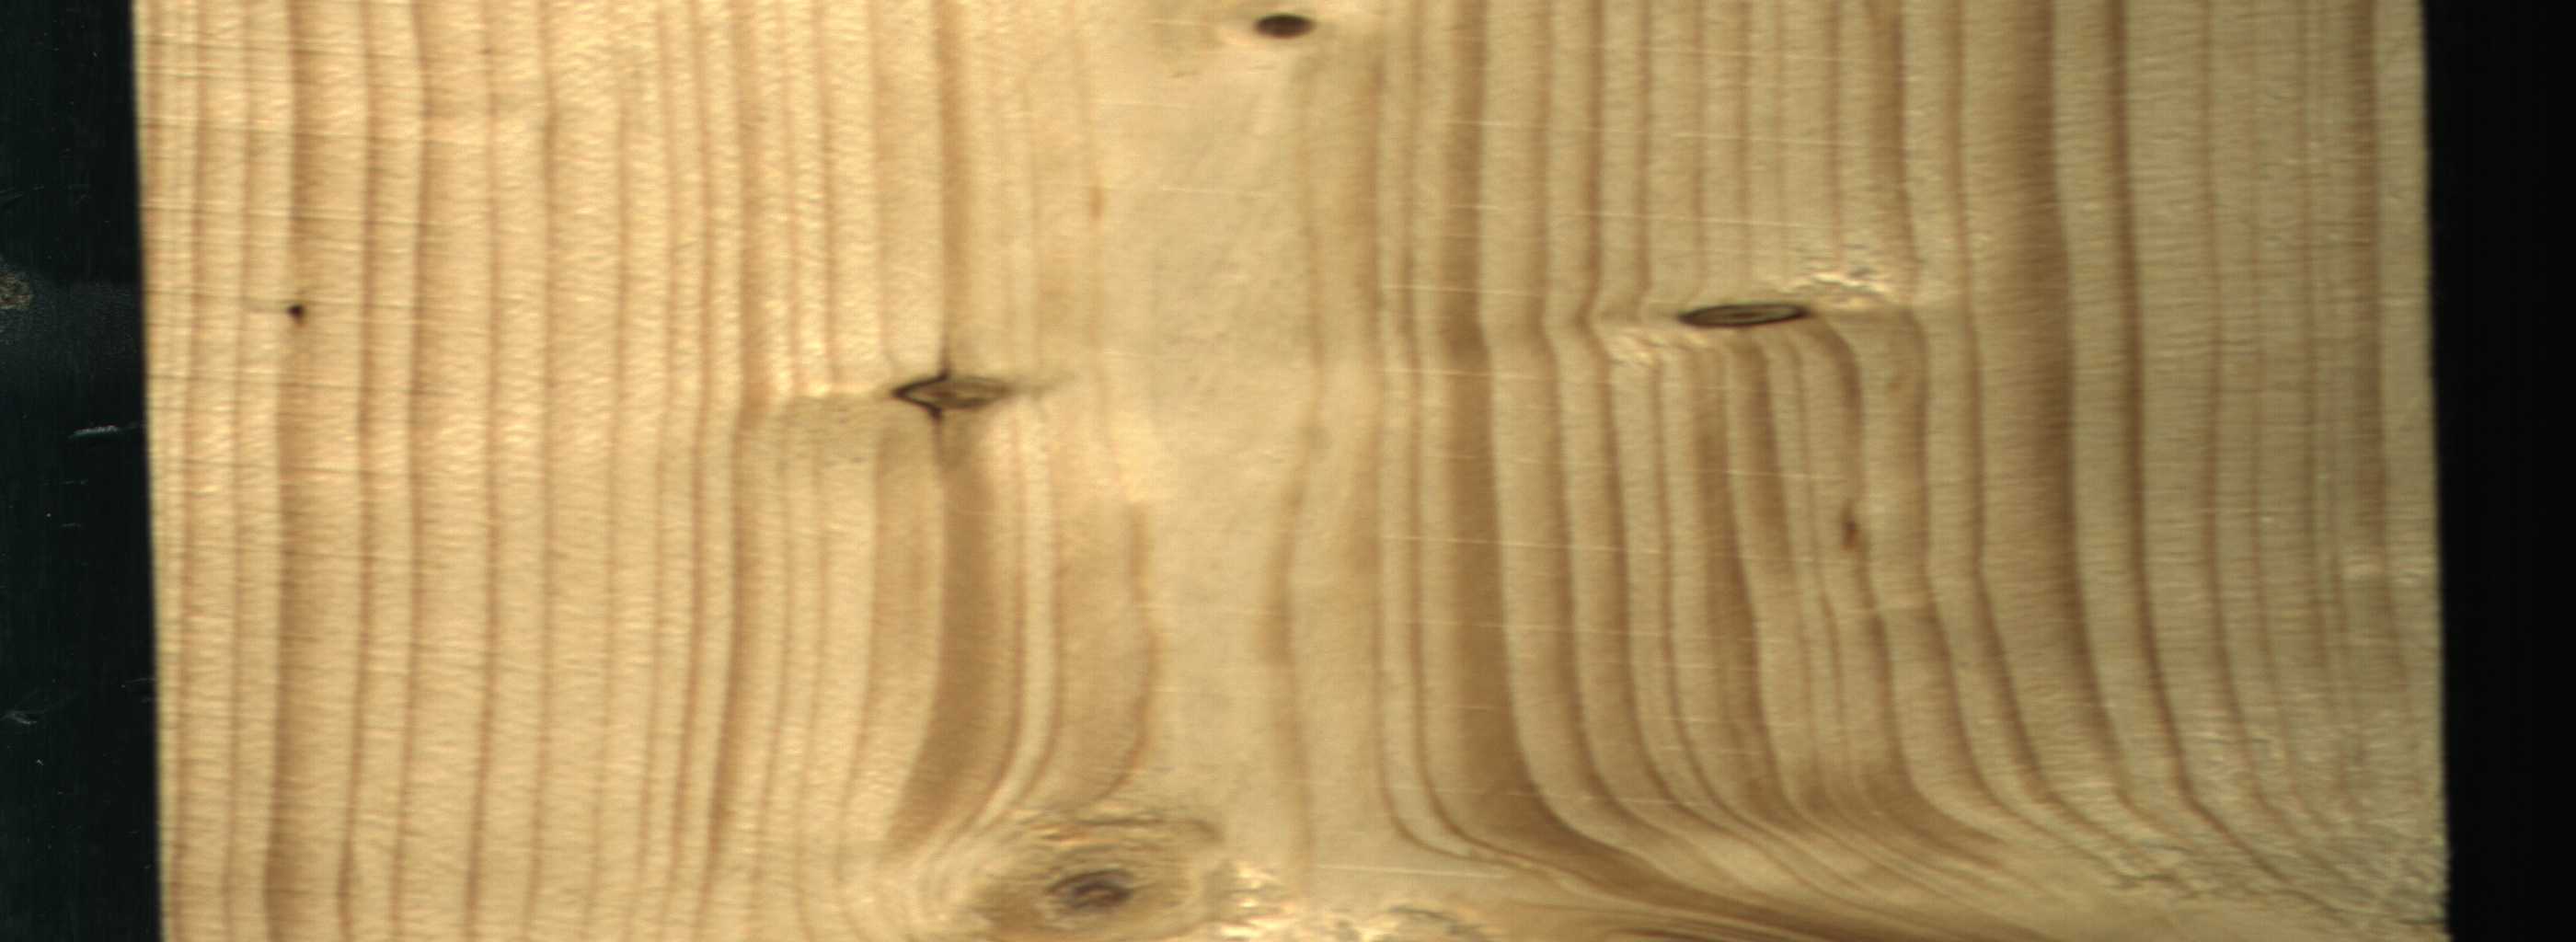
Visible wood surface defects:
Dead_Knot
Dead_Knot
Dead_Knot
Live_Knot